Question: In iOS 6, you could scroll to the top of a UIScrollView using:
'''
[scrollView setContentOffset:CGPointZero animated:YES];
'''
If you use that code in iOS 7 with a translucent navigation bar, you get a result that is correct, but not user friendly. The top of the scroll view will be positioned to the origin of the screen.

How would I position the top of the scroll view to the bottom of the navigation bar instead? I'm looking for a solution that is not hardcoded, because in my application, sometimes the status bar and navigation bar can be hidden. Also, I would like to keep the translucent effect instead of copping out and doing 'self.edgesForExtendedLayout = UIRectEdgeNone'.
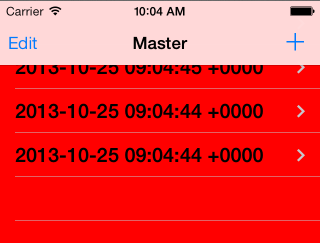
Answer: Instead of using hard-coded values, use the new API:
'''
[self.scrollView setContentInset:UIEdgeInsetsMake(self.topLayoutGuide.length, 0, self.bottomLayoutGuide.length, 0)];
'''
You are setting the content insets of the scroll view to top and bottom layout guides. So if you have a navigation bar that is 44 points and a status bar of 20 points and no status bar, it will be 64 points top (in portrait) and 0 points bottom.
You should do this in 'viewDidLayoutSubviews'.